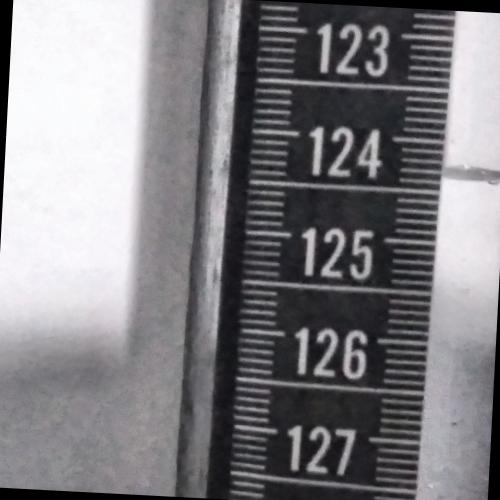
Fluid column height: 124.4 cm